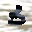
Label: 3